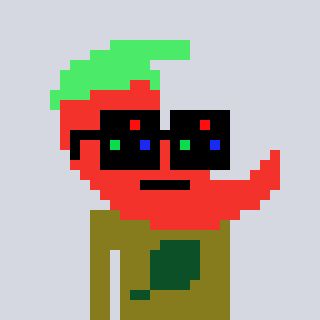
a pixel art character with square black sunglasses, a chilli-shaped head and a gunk-colored body on a cool background